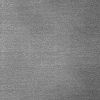
Atmospheric dust classification: dusty